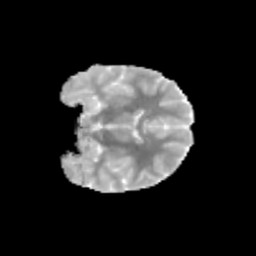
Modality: MD
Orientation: coronal
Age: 11
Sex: female
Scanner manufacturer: siemens
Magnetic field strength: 3 T
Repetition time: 3.8 s
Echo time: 0.07 s